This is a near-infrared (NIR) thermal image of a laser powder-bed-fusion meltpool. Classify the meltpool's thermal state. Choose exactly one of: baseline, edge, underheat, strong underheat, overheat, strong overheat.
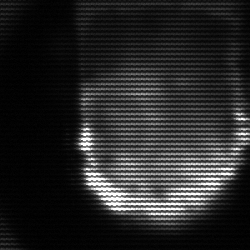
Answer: baseline